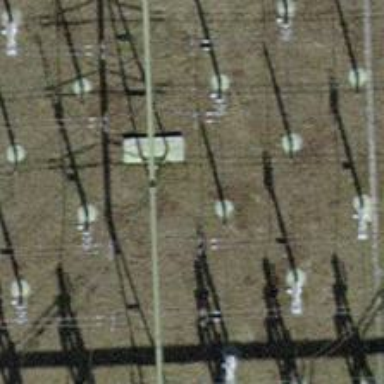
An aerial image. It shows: Insulator used in power equipment.